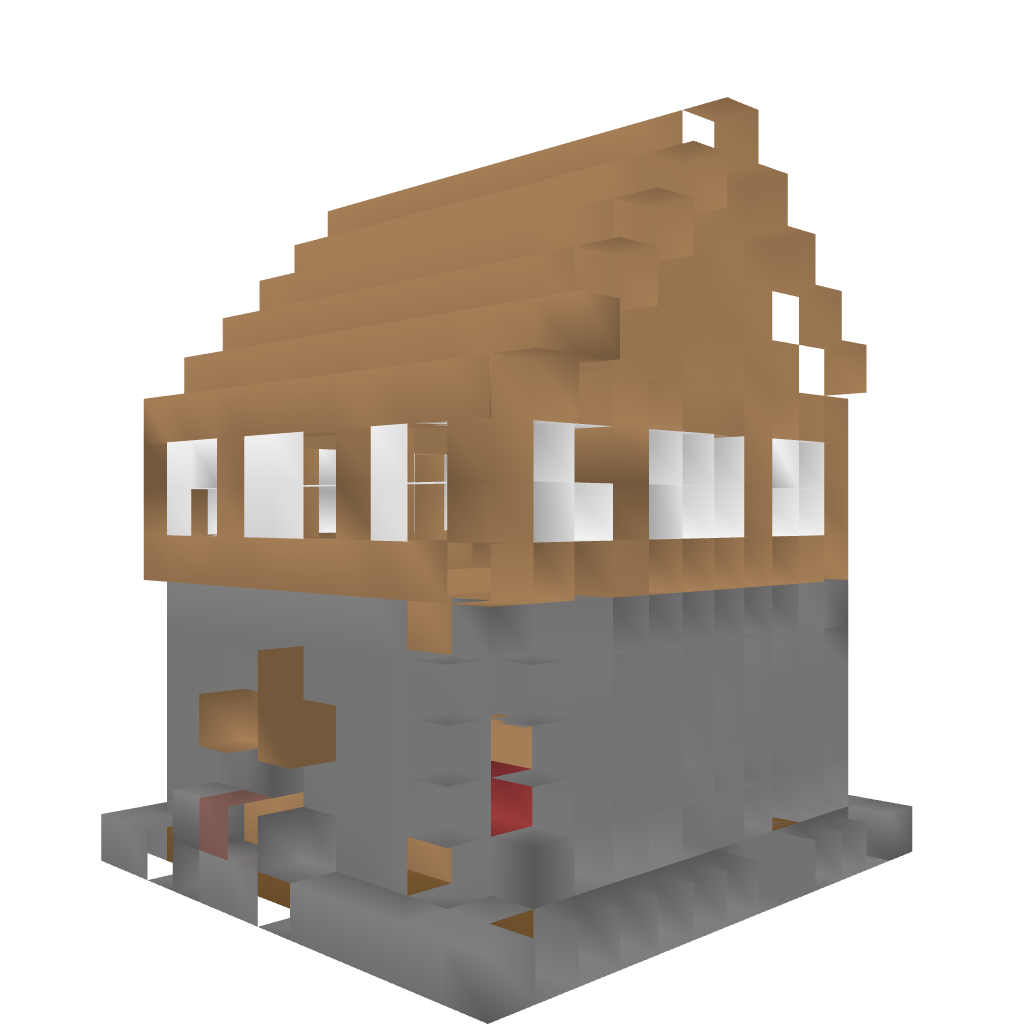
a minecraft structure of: Medieval Style House II good quality a lot of earth